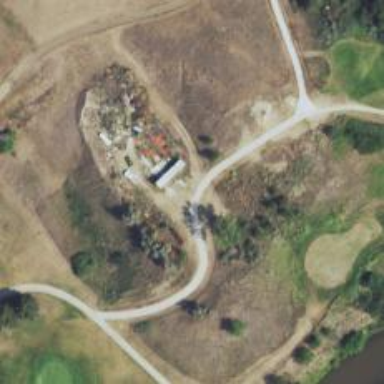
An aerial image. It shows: Path used for both walking and golf.